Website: lowes
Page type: cart
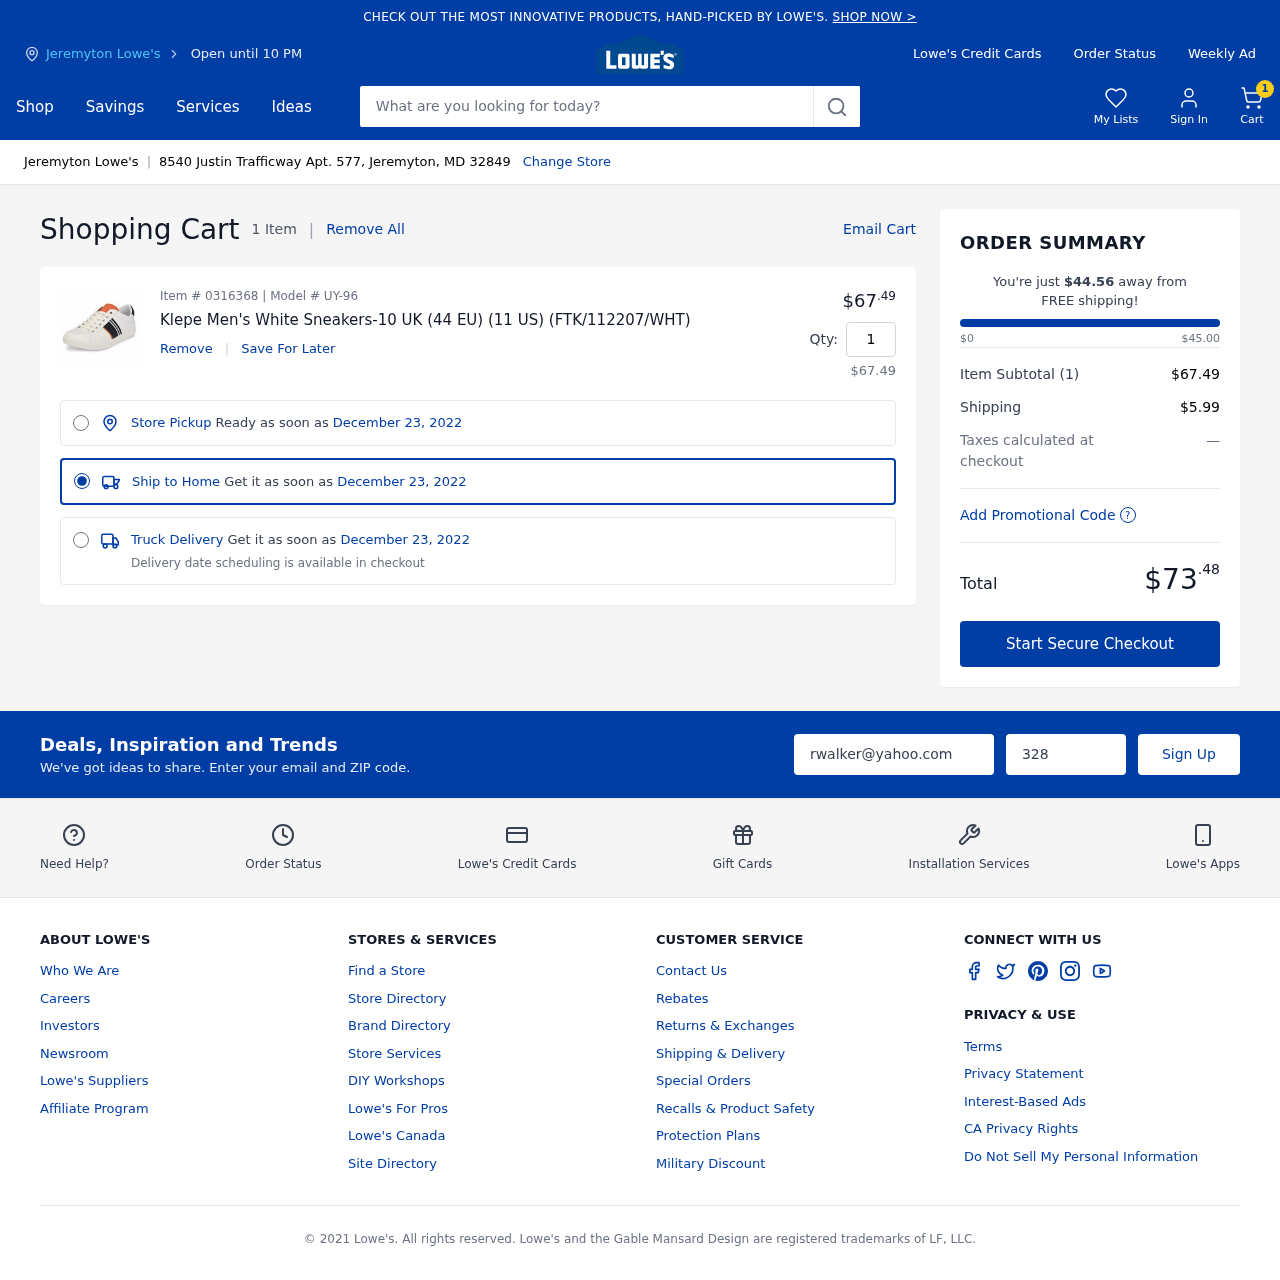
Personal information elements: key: PII_CITY
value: Jeremyton Lowe's
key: PII_EMAIL
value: rwalker@yahoo.com
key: PII_POSTCODE
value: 32849
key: PII_STREET
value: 8540 Justin Trafficway Apt. 577
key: PII_CITY_STATE_ZIP
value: Jeremyton, MD 32849
Product elements: key: PRODUCT1_NAME
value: Klepe Men's White Sneakers-10 UK (44 EU) (11 US) (FTK/112207/WHT)
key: PRODUCT1_PRICE
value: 67.49
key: PRODUCT1_QUANTITY
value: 1
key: PRODUCT1_SUBTOTAL
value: $67.49
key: PRODUCT_ITEM_NUMBER
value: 0316368
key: PRODUCT_MODEL_NUMBER
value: UY-96
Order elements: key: ORDER_NUM_ITEMS
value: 1
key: ORDER_NUM_ITEMS
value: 1 Item
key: ORDER_DELIVERY_DATE
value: December 23, 2022
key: ORDER_SUBTOTAL
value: $67.49
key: ORDER_SHIPPING_COST
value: $5.99
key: ORDER_TOTAL
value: $73.48
Search elements: key: HEADER_SEARCH
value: What are you looking for today?